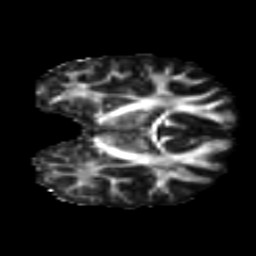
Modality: FA
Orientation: coronal
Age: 12
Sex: male
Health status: ill
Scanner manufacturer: ge
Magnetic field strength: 3 T
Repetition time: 7.231 s
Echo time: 0.0841 s